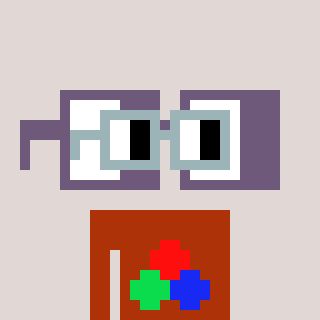
a pixel art character with square dark gray glasses, a glasses-shaped head and a hotbrown-colored body on a warm background